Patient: sex F, age 68
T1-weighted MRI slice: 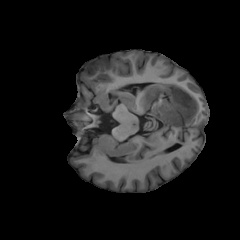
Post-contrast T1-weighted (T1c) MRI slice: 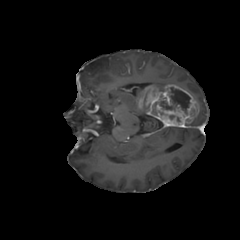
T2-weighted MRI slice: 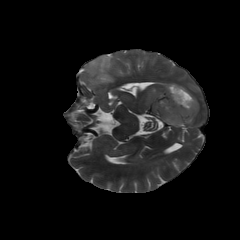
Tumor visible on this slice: yes
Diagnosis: Glioblastoma, IDH-wildtype
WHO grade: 4